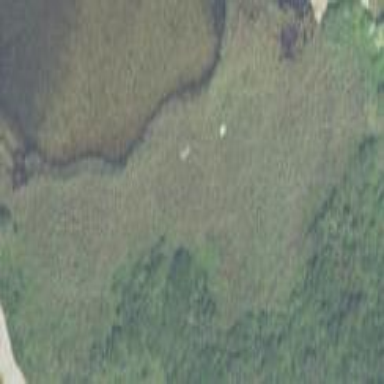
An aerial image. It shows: Beautiful wet meadow natural wetland.